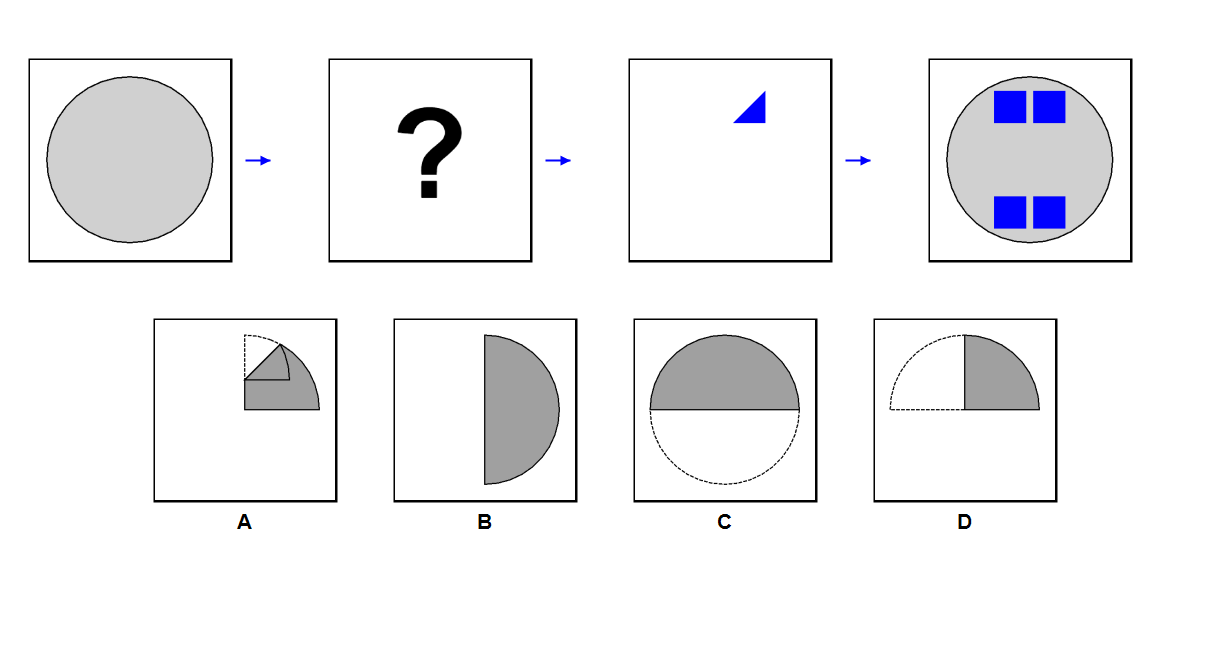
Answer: B